Question: I have this function in C++ using OpenCV:
'''
vector<KeyPoint> test(Mat img)
{
int minHessian = 400;
SurfFeatureDetector detector( minHessian );
vector<KeyPoint> vKeypoints;
detector.detect( img, vKeypoints );
return vKeypoints;
}
'''
When I call this function in my main-method everything works fine.
'''
int main( int, char** argv )
{
// path to a image-file
char* input = "image.jpg";
// read image into Mat img
Mat img = imread( input, CV_LOAD_IMAGE_GRAYSCALE );
// call function test
test(img);
waitKey(0);
return 0;
}
'''
But as soon as I'm calling this method twice...
'''
int main( int, char** argv )
{
// path to a image-file
char* input = "image.jpg";
// read image into Mat img
Mat img = imread( input, CV_LOAD_IMAGE_GRAYSCALE );
// call function test
test(img);
test(img); // <-- !!! second call
waitKey(0);
return 0;
}
'''
...I get the following error:

Can anyone tell me where my mistake is and how I could fix this? I need to call this function twice with two different images, but every time I do this I get this error.
I'm using Visual Studio 2012.
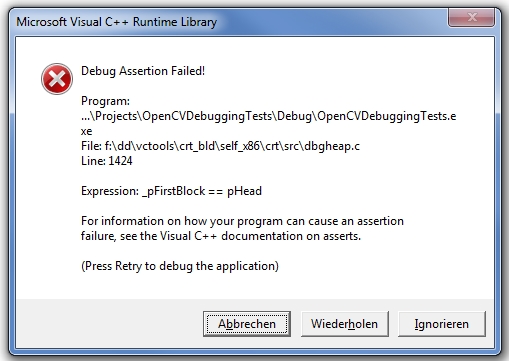
Answer: I've found my mistake. I accidentally copied the openCV-dlls of the VC12 folder, because I forgot that Visual Studio 2012 is VC11. Now it works. Maybe this will help someone else who has the same problem and copied the dlls of the wrong folder.